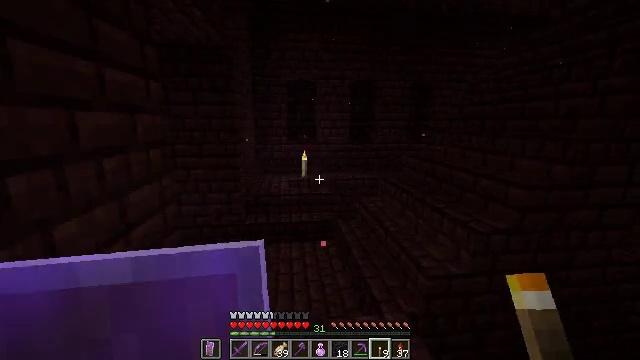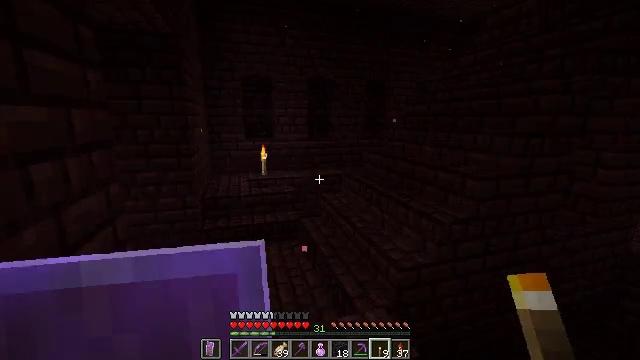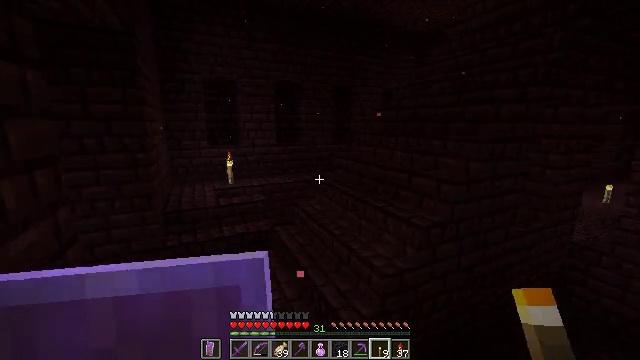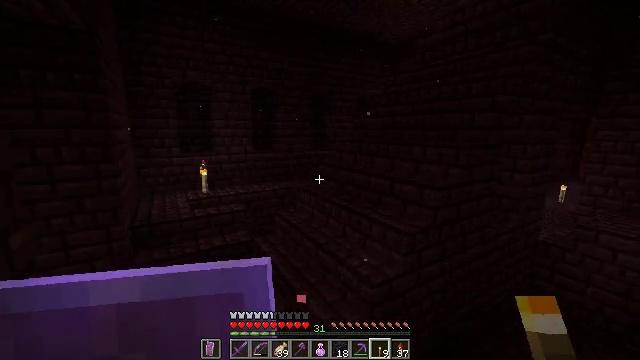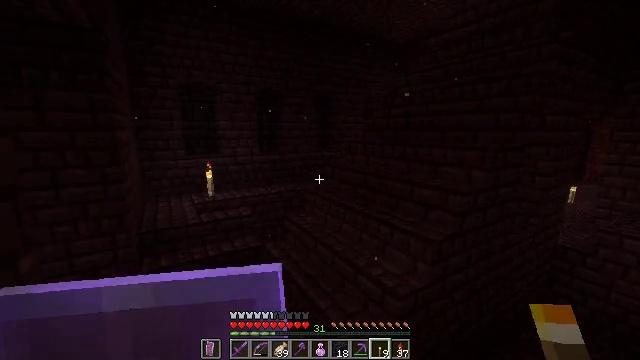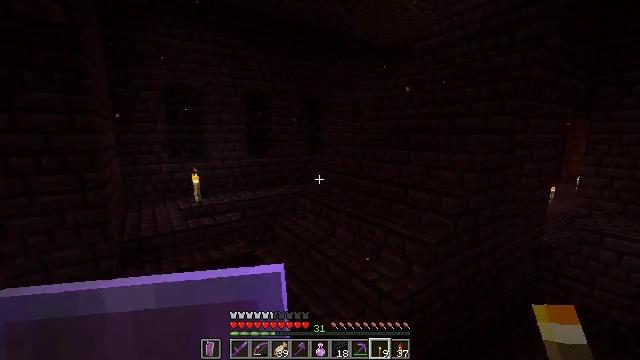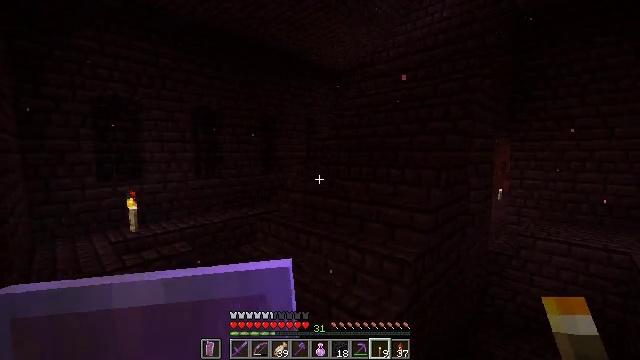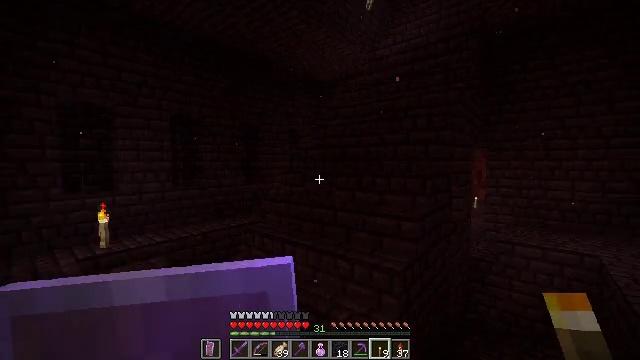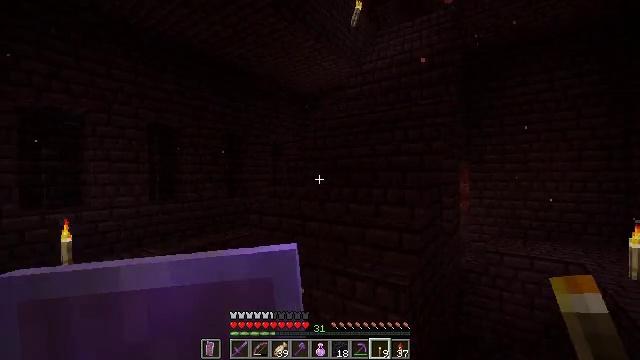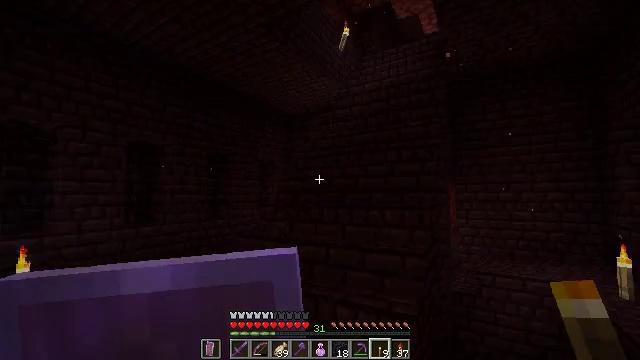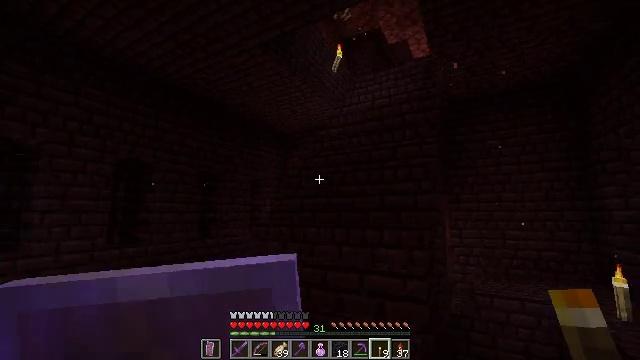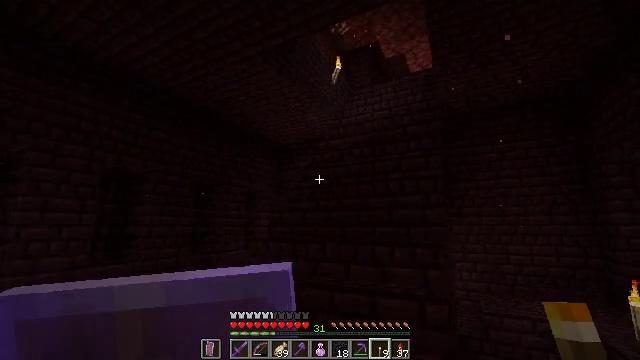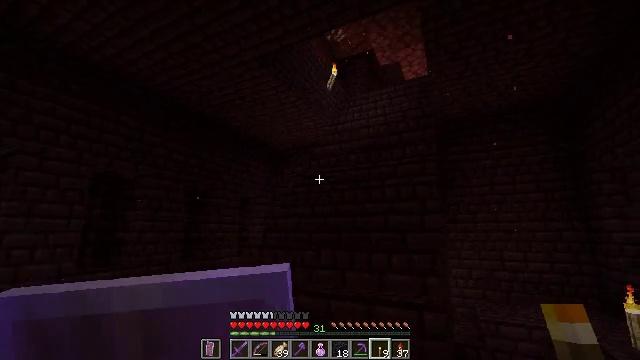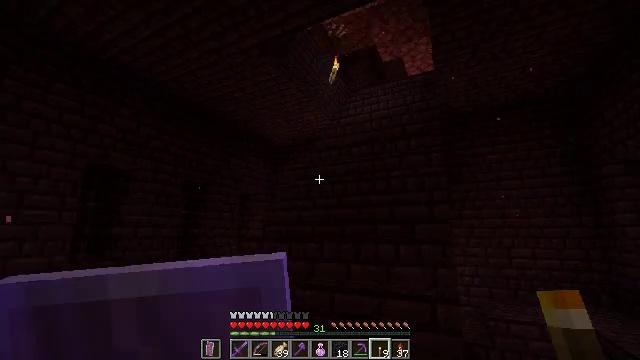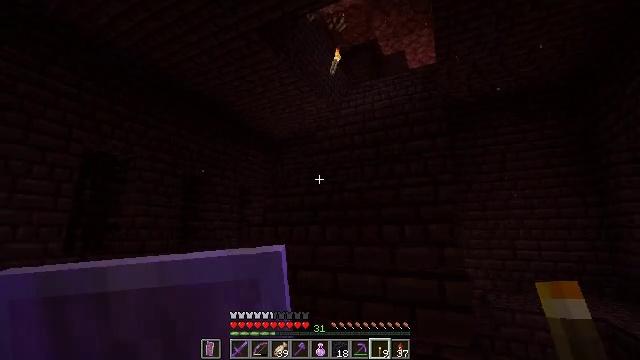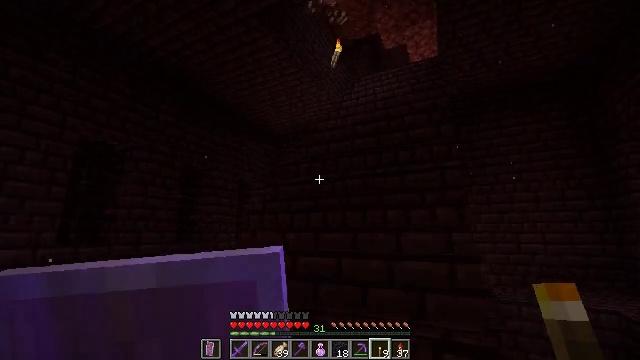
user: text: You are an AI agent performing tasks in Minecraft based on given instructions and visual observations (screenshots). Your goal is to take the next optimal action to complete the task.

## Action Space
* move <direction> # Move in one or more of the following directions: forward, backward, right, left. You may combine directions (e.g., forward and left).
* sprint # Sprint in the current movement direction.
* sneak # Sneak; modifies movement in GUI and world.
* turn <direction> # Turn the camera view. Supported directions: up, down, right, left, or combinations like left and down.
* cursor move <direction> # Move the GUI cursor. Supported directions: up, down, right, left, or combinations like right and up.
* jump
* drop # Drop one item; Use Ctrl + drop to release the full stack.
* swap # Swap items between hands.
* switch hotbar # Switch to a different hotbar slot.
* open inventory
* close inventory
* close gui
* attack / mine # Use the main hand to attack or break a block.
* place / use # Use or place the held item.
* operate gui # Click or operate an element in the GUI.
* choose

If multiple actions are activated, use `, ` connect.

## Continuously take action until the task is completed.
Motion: motion action
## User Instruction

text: Mine the chest to collect it.
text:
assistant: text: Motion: move forward and move left, turn right
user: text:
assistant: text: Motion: move forward and move left, turn right and up
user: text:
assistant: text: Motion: move forward and move left, turn right and up
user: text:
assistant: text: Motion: move forward and move left
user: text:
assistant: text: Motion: move forward and move left, turn right
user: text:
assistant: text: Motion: move forward and move left, turn right and up
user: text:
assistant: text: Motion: move forward and move left, turn right and up
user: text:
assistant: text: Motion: move forward and move left, turn right and up
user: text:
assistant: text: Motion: move forward and move left, turn right and up
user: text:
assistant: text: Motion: move forward and move left, turn right and up
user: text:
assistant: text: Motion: move forward, turn right and up
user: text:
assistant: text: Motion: move forward, turn right and up
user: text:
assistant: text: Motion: move forward
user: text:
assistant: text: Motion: move forward
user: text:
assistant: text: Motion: move forward
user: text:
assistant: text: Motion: move forward
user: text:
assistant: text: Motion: move forward, sprint
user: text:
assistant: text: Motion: move forward, sprint, turn right and up
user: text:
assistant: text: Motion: move forward, sprint, turn right and up
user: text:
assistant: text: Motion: move forward, sprint, turn right and up
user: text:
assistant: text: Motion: move forward, sprint, turn right and up
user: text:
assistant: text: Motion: move forward, sprint, turn right and up
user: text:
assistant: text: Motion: move forward, sprint, turn right and up
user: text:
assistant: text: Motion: move forward, sprint
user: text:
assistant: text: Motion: move forward, sprint
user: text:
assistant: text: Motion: move forward, sprint
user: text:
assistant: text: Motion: move forward, sprint
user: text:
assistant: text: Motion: move forward, sprint
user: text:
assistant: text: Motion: move forward, sprint
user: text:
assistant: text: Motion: move forward, sprint